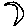
Label: moon